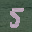
Label: 5